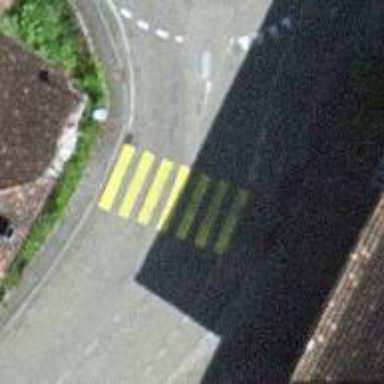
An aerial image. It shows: Uncontrolled crossing on the road.